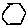
Label: hexagon